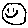
Label: smiley face